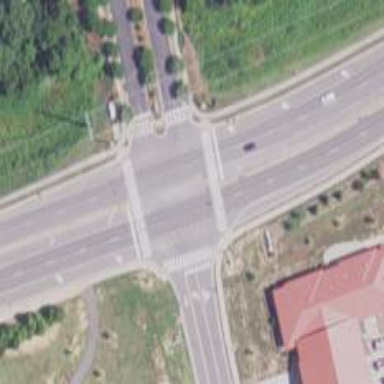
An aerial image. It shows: Marked crossing on the road.